Aerial crown-view tile of a tropical tree (Barro Colorado Island, Panama), acquired 20240611:
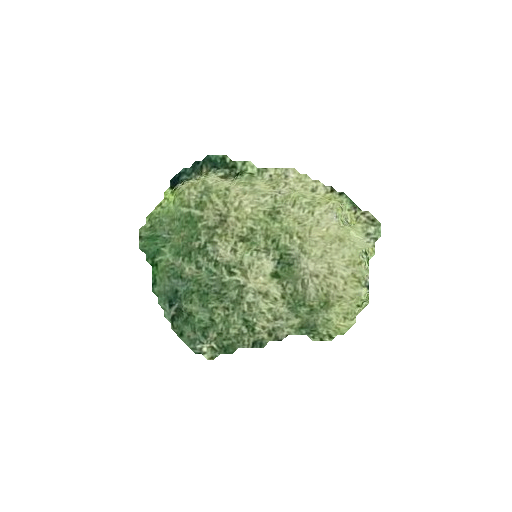
Species: Quararibea stenophylla
GBIF accepted scientific name: Quararibea stenophylla
Crown area: 55.524 m²